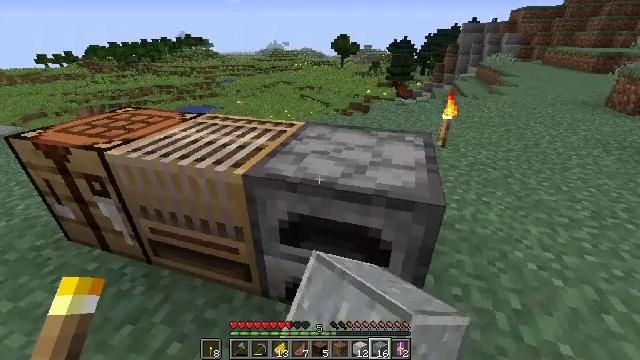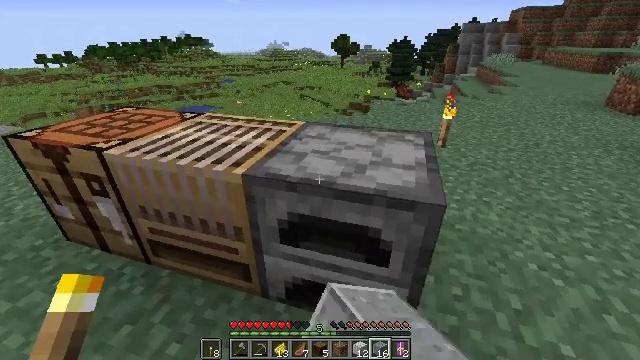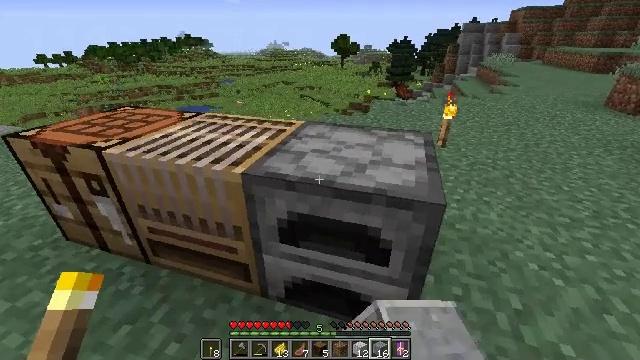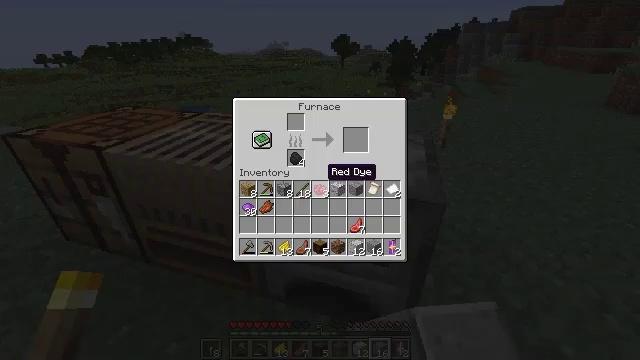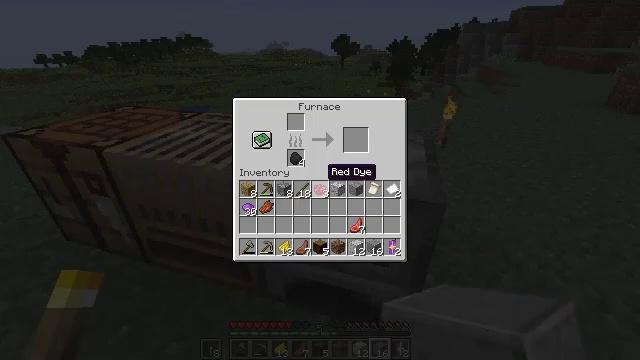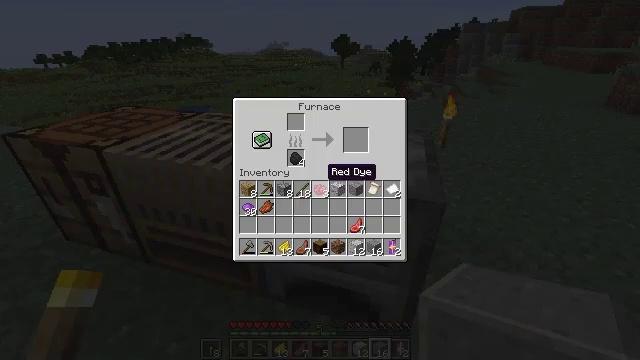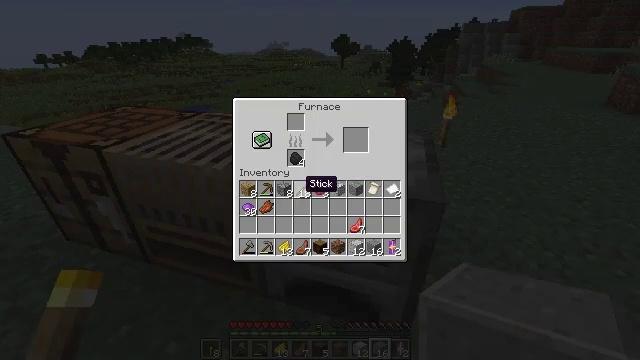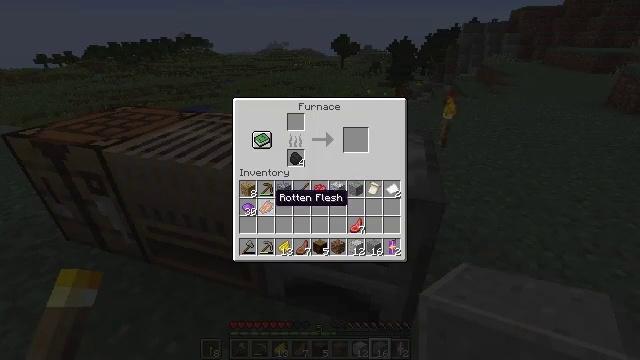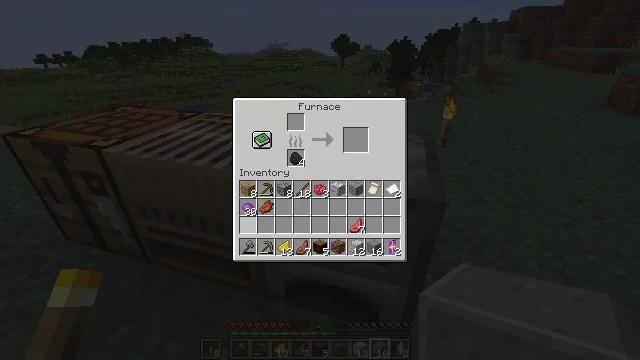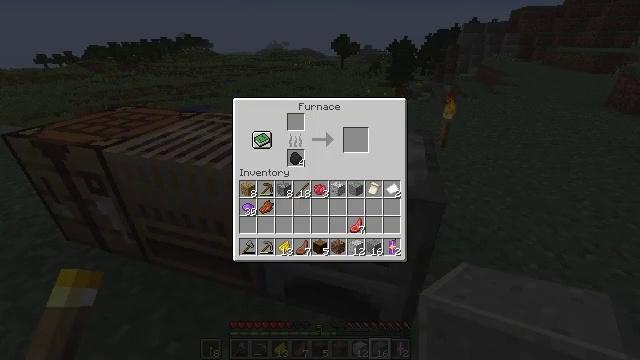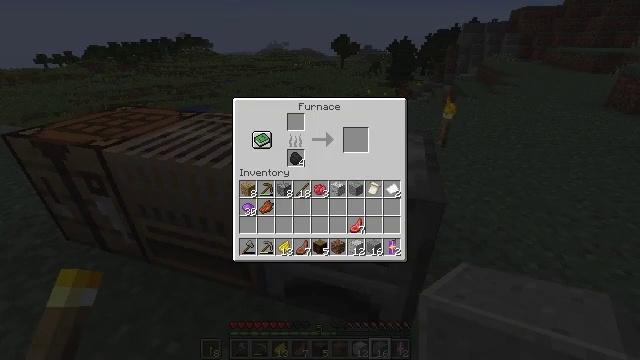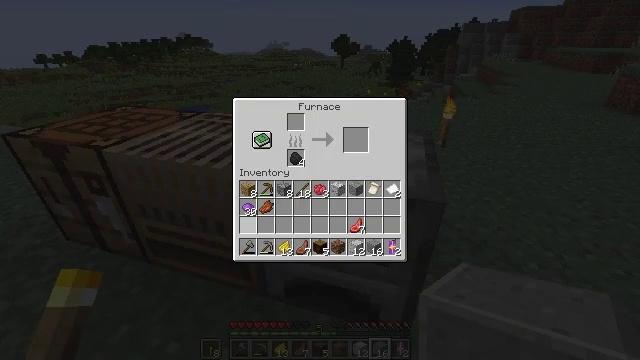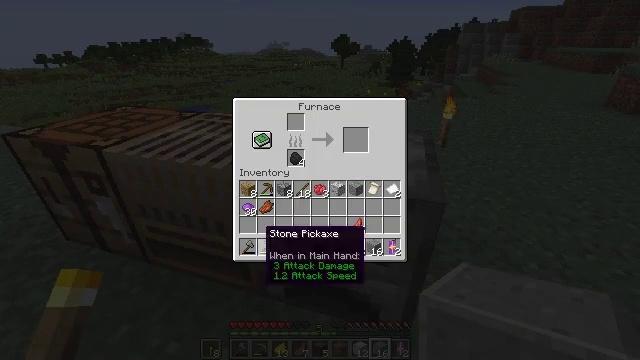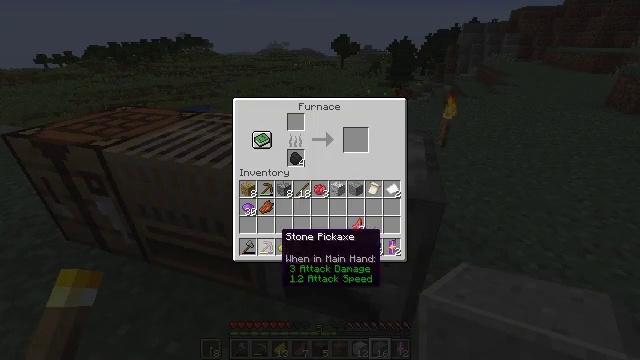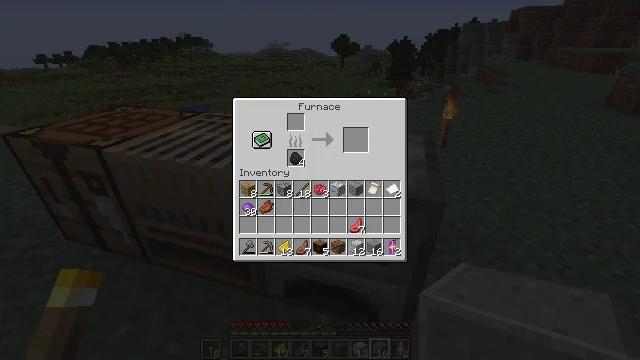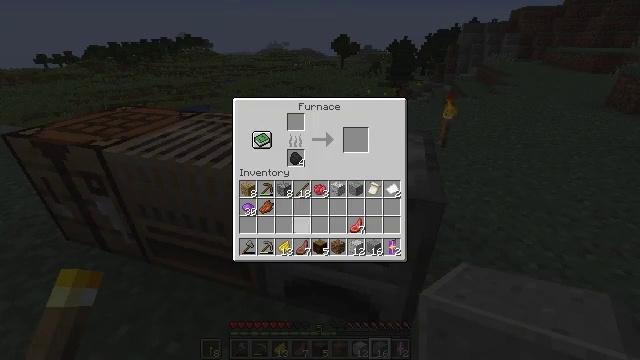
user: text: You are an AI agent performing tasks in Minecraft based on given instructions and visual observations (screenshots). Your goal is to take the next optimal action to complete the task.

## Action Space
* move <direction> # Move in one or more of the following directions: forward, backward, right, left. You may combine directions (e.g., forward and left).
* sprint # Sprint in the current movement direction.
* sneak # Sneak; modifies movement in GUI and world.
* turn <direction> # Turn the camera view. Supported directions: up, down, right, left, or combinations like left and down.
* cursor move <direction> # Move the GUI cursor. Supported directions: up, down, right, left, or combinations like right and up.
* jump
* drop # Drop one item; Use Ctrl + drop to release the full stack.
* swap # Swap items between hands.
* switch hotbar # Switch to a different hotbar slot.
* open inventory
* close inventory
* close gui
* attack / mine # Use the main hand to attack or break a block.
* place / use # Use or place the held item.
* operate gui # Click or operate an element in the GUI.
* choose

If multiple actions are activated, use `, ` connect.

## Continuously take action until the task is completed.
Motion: motion action
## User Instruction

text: Create polished andesite stairs with some polished andesite.
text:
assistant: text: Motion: no_op
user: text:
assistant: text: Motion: no_op
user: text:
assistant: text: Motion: open gui
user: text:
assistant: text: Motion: no_op
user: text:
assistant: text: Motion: no_op
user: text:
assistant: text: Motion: cursor move left and down
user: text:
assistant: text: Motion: cursor move left and down
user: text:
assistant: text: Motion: cursor move left and down
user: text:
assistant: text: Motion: cursor move left
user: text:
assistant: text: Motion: no_op
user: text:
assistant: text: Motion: no_op
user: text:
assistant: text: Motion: cursor move right and down
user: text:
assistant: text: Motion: cursor move right
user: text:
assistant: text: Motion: cursor move right and up
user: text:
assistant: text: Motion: cursor move up
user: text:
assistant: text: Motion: cursor move right and up
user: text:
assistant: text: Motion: no_op
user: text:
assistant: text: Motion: no_op
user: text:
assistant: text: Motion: no_op
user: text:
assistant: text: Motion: cursor move right
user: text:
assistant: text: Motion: cursor move right
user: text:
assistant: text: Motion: no_op
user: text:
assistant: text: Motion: no_op
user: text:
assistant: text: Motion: no_op
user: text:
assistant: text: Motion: no_op
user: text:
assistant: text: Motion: no_op
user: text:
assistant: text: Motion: close gui
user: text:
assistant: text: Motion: no_op
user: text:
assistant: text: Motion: no_op
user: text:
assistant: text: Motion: turn left